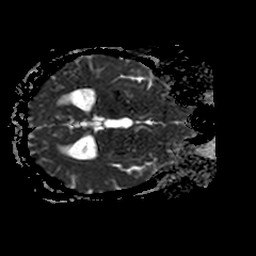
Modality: ADC
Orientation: axial
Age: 39
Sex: male
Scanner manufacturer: philips
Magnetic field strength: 3 T
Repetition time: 3.598 s
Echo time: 0.076 s